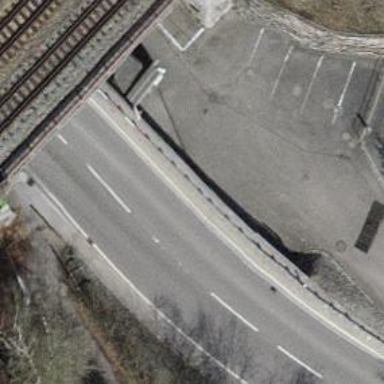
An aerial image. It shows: Tunnel.